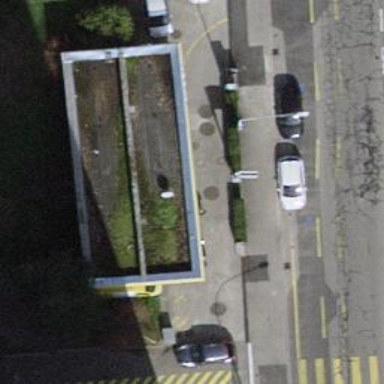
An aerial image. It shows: View of roof of building.